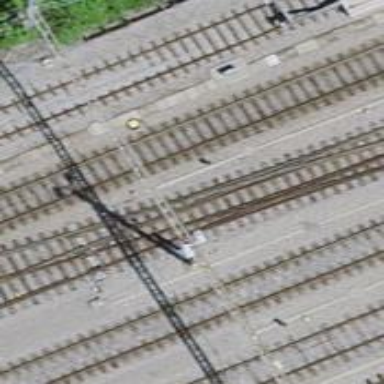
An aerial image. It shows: Railway switch.